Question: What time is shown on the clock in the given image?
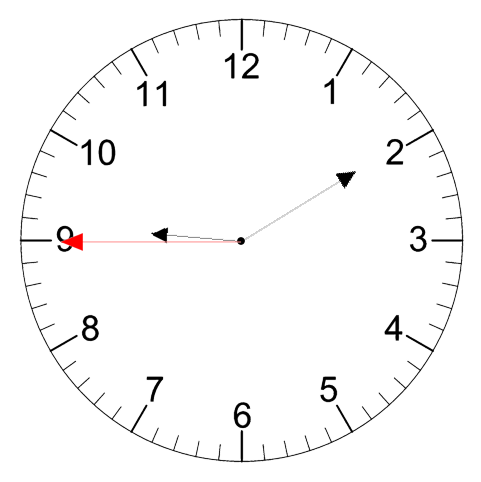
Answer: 09:09:45